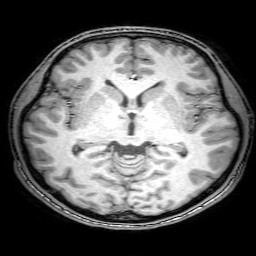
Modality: T1w
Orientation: coronal